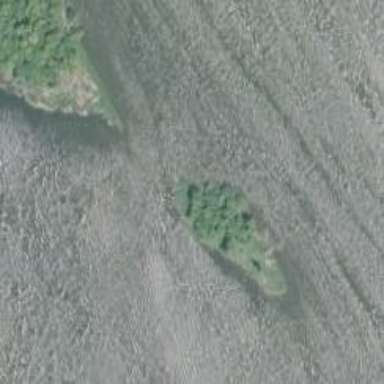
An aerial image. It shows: Image showing island.